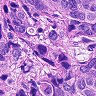
Metastatic tissue present: yes